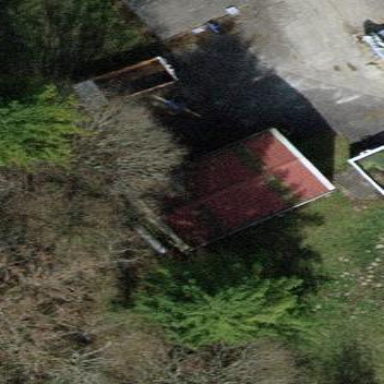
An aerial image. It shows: Garage.